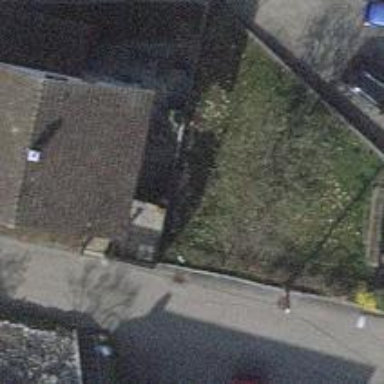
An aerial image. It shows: Residential garden surrounded by fence.